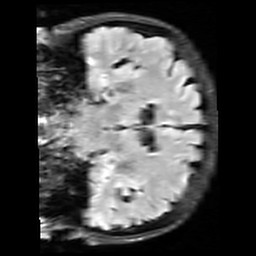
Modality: FLAIR
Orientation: coronal
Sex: female
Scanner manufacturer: siemens
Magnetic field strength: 3 T
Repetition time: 10 s
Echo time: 0.09 s